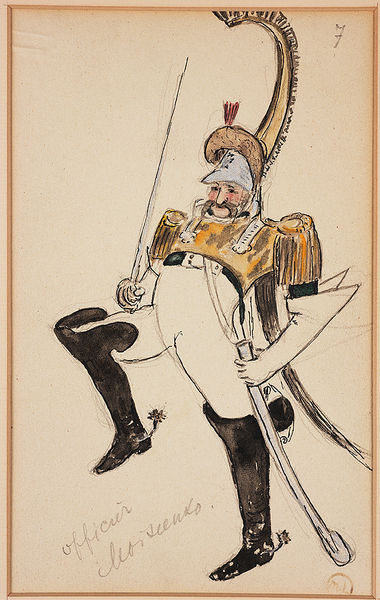
Titel: Officer Moiseenko, Officer Moiseenko
Standort: Amherst (Massachusetts, USA)
Institution: Mead Art Museum, Amherst College
Schlagwörter: mann, frankreich, handschuhe, hut, nase, orange, schwarz, zeichnung, rot, malerei, bart, hose, schnurrbart, ärmel, signatur, schulter, schwanz, blue, fancy, hands, hat, military, napoleon, red, soldier, sword, white, karikatur, belt, black, dick, dress, france, grey, nose, schnurbart, yellow, bauch, scheide, karrikatur, schwert, säbel, uniform, soldat, degen, helm, offizier, stiefel, lustig, hand, man, sieben, armour, eyes, helmet, knight, male, parade, sporen, drawing, paper, army, sketch, boots, french, marschieren, jacket, smile, vergangenheit, happy, arms, cape, design, pants, boot, stifel, legs, war, figure, lips, shoulders, gloves, martialisch, mustache, moustache, übertrieben, rapier, protzig, officer, traditional, general, schwarze stiefel, fat, tassles, lächerlich, 7, gardist, scetch, scabbard, spur, captain, march, cowboy, spurs, marching, plume, confederist, shoulder pads, epoulets, stechschritt, schiede, säbelscheide, mustaches, well dressed, moustaches, white pants, epilets, pomp, horse hair, to the front of the battle, great, nsoldier, breaches, soldger, whilte, ustache